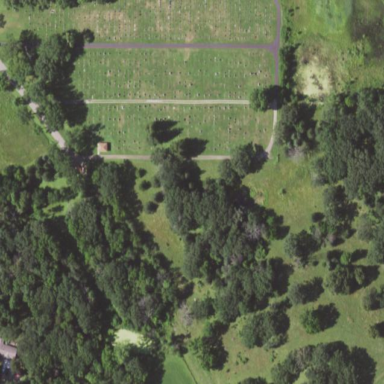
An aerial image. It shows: Cemetery.